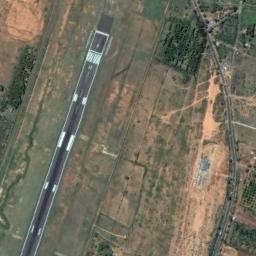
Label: runway